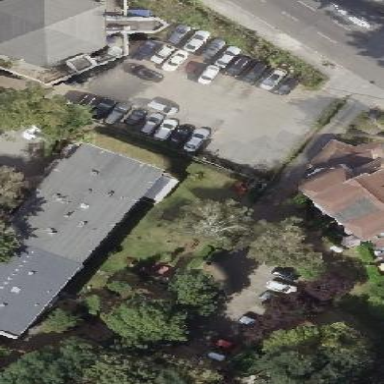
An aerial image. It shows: Parking area with surface.